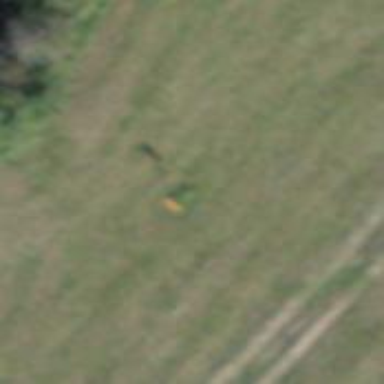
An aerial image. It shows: Pole with roofed pipeline marker.